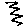
Label: zigzag